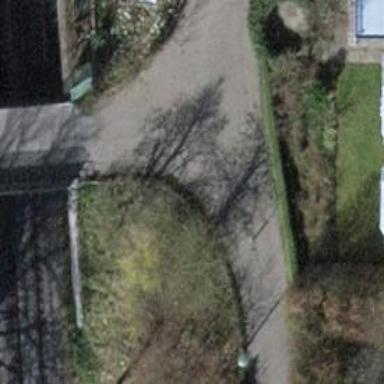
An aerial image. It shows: Bollard barrier.